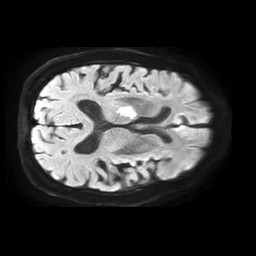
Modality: TRACE
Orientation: axial
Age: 72
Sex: male
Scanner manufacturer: philips
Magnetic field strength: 1.5 T
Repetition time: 4.6 s
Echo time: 0.08942 s